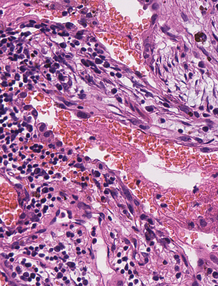
Tumor epithelial tissue: no
Tumor-associated stroma tissue: yes
Normal tissue: no